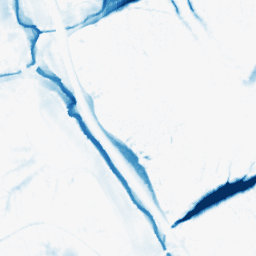
Category: morphological
Decomposition family: morphological_ellipse
Decomposition parameters: operation: closing
width: 30
height: 30
Upsampling method: quadratic
Upsampling parameters: scale: 4
Upsampling scale: 4